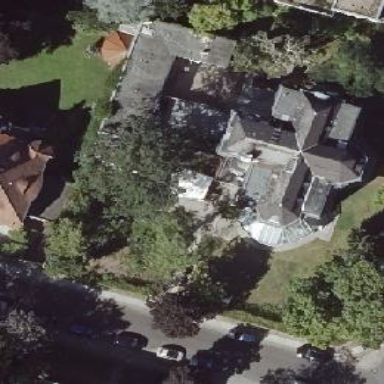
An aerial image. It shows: House with mansard roof.